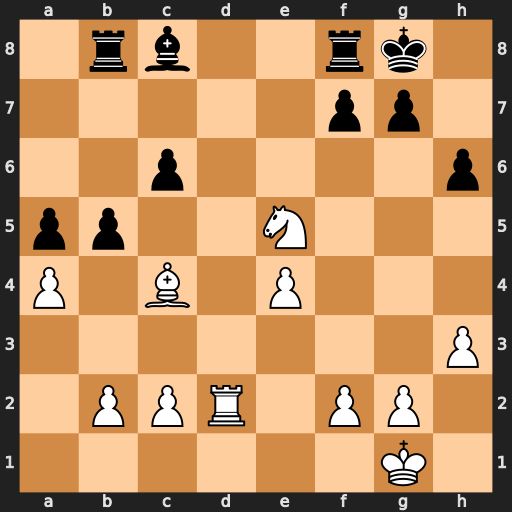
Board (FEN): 1rb2rk1/5pp1/2p4p/pp2N3/P1B1P3/7P/1PPR1PP1/6K1
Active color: w
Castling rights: -
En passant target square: -
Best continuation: Nxc6 bxc4 Nxb8